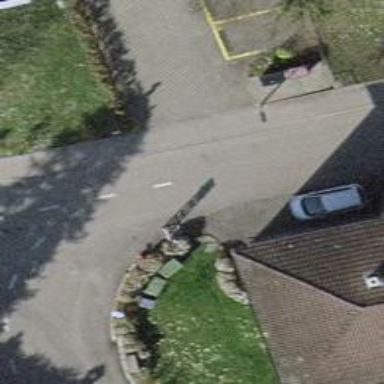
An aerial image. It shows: Service road with sidewalk.